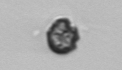
Label: Dinophyceae